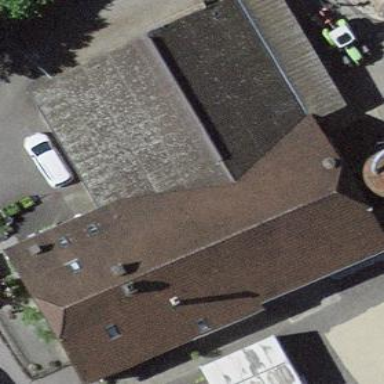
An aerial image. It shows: Farm building.